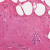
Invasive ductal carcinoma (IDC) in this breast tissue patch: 1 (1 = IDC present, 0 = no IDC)